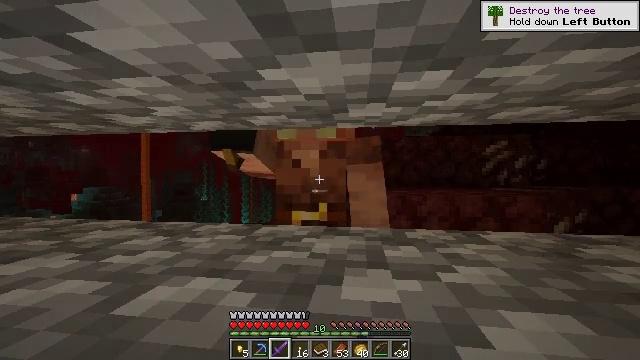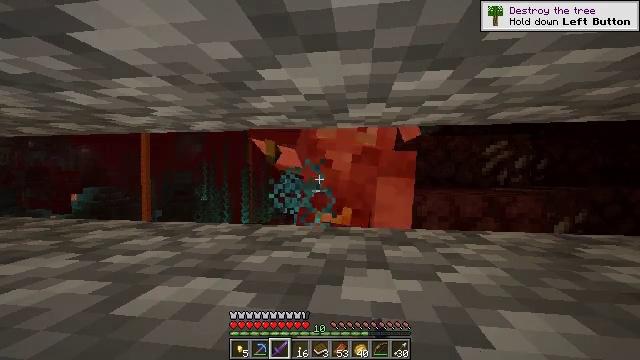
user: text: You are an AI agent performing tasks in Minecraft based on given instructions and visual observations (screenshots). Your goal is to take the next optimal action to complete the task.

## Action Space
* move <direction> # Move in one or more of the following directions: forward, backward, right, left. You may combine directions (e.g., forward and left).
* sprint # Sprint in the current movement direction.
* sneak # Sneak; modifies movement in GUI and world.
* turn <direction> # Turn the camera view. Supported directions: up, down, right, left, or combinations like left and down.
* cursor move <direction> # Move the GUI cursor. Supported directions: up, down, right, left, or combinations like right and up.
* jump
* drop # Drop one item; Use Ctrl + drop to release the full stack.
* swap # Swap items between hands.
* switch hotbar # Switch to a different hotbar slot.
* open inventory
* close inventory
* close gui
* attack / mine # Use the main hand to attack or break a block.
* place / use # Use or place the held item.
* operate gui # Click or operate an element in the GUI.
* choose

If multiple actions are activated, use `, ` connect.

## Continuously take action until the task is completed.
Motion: motion action
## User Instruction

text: Fight the piglin.
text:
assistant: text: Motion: no_op
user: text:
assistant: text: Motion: no_op